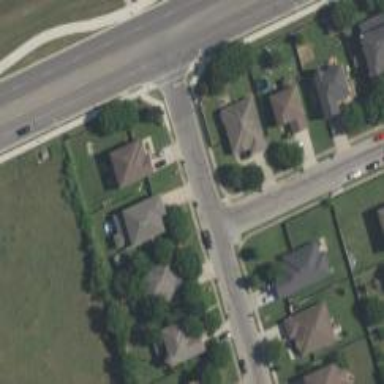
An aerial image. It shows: Residential road with separate asphalt sidewalk.